Question: I am trying to get a list of all NFL teams from a website and I am very close. I am able to get some data, but I can't drill down far enough to get what I want.
My code:
'''
from bs4 import BeautifulSoup
import requests
f = open('C:\Users\Josh\Documents\Python\outFileRoto.txt', 'w')
errorFile = open('C:\Users\Josh\Documents\Python\errors.txt', 'w')
r = requests.get('https://rotogrinders.com/team-stats/nfl-allowed?sport=nfl&position=QB&site=draftkings&range=season')
data = r.text
#soup = BeautifulSoup(urllib2.urlopen('http://games.espn.com/ffl/tools/projections?startIndex=' +str(x).read(), 'html')
soup = BeautifulSoup(data, 'html.parser')
leftTable = soup.find('div', attrs={'class' : 'rgt-bdy left'})
#f.write("LEFT TABLE\n" + str(leftTable) + '\n')
rightCol = leftTable.find('div', attrs={'class' : 'rgt-colwrap'})
for row in rightCol.findAll('div'):
#col = row.findAll('div')
#f.write("col" + str(col))
try:
name = str(row)
f.write("----------------------------COLUMN---------------------------\n" + name + '\n')
except Exception as e:
errorFile.write (str(x) + ">>>>>>>>>>>>" + str(a) + "<<<<<<<<<<<<<<ROW" + str(row) + '\n')
pass
f.close
errorFile.close
'''
The problem is that I get this:
'''
----------------------------COLUMN---------------------------
<div class="rgt-col">
<div class="rgt-hdr">Team<span class="icn-arw-down"></span></div>
</div>
----------------------------COLUMN---------------------------
<div class="rgt-hdr">Team<span class="icn-arw-down"></span></div>
----------------------------COLUMN---------------------------
<div class="rgt-col">
<div class="rgt-hdr">Abbr<span class="icn-arw-down"></span></div>
</div>
----------------------------COLUMN---------------------------
<div class="rgt-hdr">Abbr<span class="icn-arw-down"></span></div>
'''
But I need this:

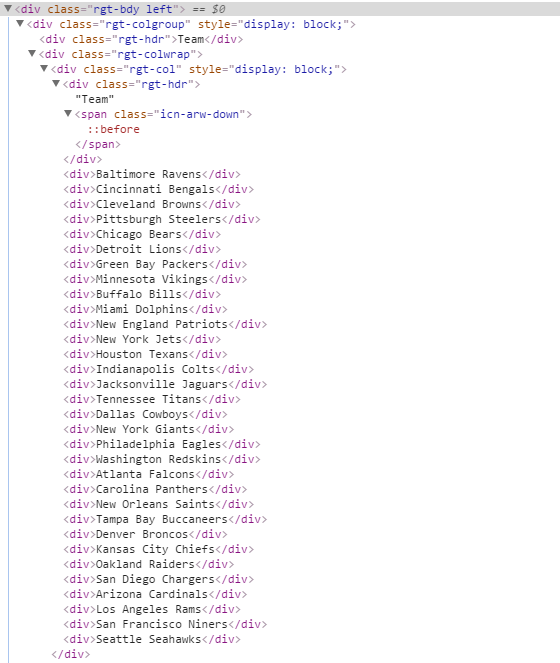
Answer: The data is in format in the page source inside the '$(document).ready(function()' call which is what loads the data you see in your browser. You just need to find the correct tag with and parse it using a regex then use the result to get a list of dicts:
'''
In [1]: from bs4 import BeautifulSoup
In [2]: import requests
In [3]: import re
In [4]: import json
In [5]: soup = BeautifulSoup(requests.get("https://rotogrinders.com/team-stats/nfl-allowed?sport=nfl&position=QB&site=draftkings&range=season").content)
In [6]: script = soup.find("script", text=re.compile(r'data\s+=\s+')).text
In [7]: data = json.loads(re.search(r"data\s+=\s+(\[.*?\])", script).group(1))
In [8]: print(data)
[{u'fuml': 0, u'tyds': 11, u'tar': 0, u'gp': 2, u'int': 2, u'rztar': 0, u'retd': 0, u'pct': u'63.64%', u'tchs': 7, u'rutd': 0, u'payds': 371, u'rec': 0, u'ruyds': 11, u'patd': 2, u'reypc': u'0.00', u'rzatt': 1, u'fpts': u'24.94', u'ruypc': u'1.57', u'att': 55, u'ruatt': 7, u'team': u'Baltimore Ravens', u'reyds': 0, u'cmp': 35, u'abbr': u'BAL'}, {u'fuml': 0, u'tyds': 29, u'tar': 0, u'gp': 2, u'int': 3, u'rztar': 0, u'retd': 0, u'pct': u'52.78%', u'tchs': 5, u'rutd': 0, u'payds': 448, u'rec': 0, u'ruyds': 29, u'patd': 5, u'reypc': u'0.00', u'rzatt': 2, u'fpts': u'40.82', u'ruypc': u'5.80', u'att': 72, u'ruatt': 5, u'team': u'Cincinnati Bengals', u'reyds': 0, u'cmp': 38, u'abbr': u'CIN'}, {u'fuml': 0, u'tyds': 2, u'tar': 0, u'gp': 2, u'int': 2, u'rztar': 0, u'retd': 0, u'pct': u'57.32%', u'tchs': 3, u'rutd': 0, u'payds': 580, u'rec': 0, u'ruyds': 2, u'patd': 4, u'reypc': u'0.00', u'rzatt': 0, u'fpts': u'40.40', u'ruypc': u'0.67', u'att': 82, u'ruatt': 3, u'team': u'Cleveland Browns', u'reyds': 0, u'cmp': 47, u'abbr': u'CLE'}, {u'fuml': 0, u'tyds': 15, u'tar': 0, u'gp': 2, u'int': 2, u'rztar': 0, u'retd': 0, u'pct': u'62.89%', u'tchs': 3, u'rutd': 0, u'payds': 695, u'rec': 0, u'ruyds': 15, u'patd': 1, u'reypc': u'0.00', u'rzatt': 0, u'fpts': u'34.30', u'ruypc': u'5.00', u'att': 97, u'ruatt': 3, u'team': u'Pittsburgh Steelers', u'reyds': 0, u'cmp': 61, u'abbr': u'PIT'}, {u'fuml': 0, u'tyds': 24, u'tar': 0, u'gp': 2, u'int': 1, u'rztar': 0, u'retd': 0, u'pct': u'62.32%', u'tchs': 10, u'rutd': 0, u'payds': 421, u'rec': 0, u'ruyds': 24, u'patd': 3, u'reypc': u'0.00', u'rzatt': 2, u'fpts': u'33.24', u'ruypc': u'2.40', u'att': 69, u'ruatt': 10, u'team': u'Chicago Bears', u'reyds': 0, u'cmp': 43, u'abbr': u'CHI'}, {u'fuml': 0, u'tyds': 31, u'tar': 0, u'gp': 2, u'int': 1, u'rztar': 0, u'retd': 0, u'pct': u'70.00%', u'tchs': 6, u'rutd': 0, u'payds': 623, u'rec': 0, u'ruyds': 31, u'patd': 6, u'reypc': u'0.00', u'rzatt': 0, u'fpts': u'56.02', u'ruypc': u'5.17', u'att': 80, u'ruatt': 6, u'team': u'Detroit Lions', u'reyds': 0, u'cmp': 56, u'abbr': u'DET'}, {u'fuml': 0, u'tyds': -1, u'tar': 0, u'gp': 2, u'int': 1, u'rztar': 0, u'retd': 0, u'pct': u'65.71%', u'tchs': 3, u'rutd': 0, u'payds': 606, u'rec': 0, u'ruyds': -1, u'patd': 3, u'reypc': u'0.00', u'rzatt': 0, u'fpts': u'38.14', u'ruypc': u'-0.33', u'att': 70, u'ruatt': 3, u'team': u'Green Bay Packers', u'reyds': 0, u'cmp': 46, u'abbr': u'GBP'}, {u'fuml': 2, u'tyds': 48, u'tar': 0, u'gp': 2, u'int': 2, u'rztar': 0, u'retd': 0, u'pct': u'58.44%', u'tchs': 7, u'rutd': 1, u'payds': 484, u'rec': 0, u'ruyds': 48, u'patd': 3, u'reypc': u'0.00', u'rzatt': 2, u'fpts': u'41.16', u'ruypc': u'6.86', u'att': 77, u'ruatt': 7, u'team': u'Minnesota Vikings', u'reyds': 0, u'cmp': 45, u'abbr': u'MIN'}, {u'fuml': 1, u'tyds': -3, u'tar': 0, u'gp': 1, u'int': 0, u'rztar': 0, u'retd': 0, u'pct': u'67.65%', u'tchs': 4, u'rutd': 0, u'payds': 258, u'rec': 0, u'ruyds': -3, u'patd': 1, u'reypc': u'0.00', u'rzatt': 0, u'fpts': u'13.02', u'ruypc': u'-0.75', u'att': 34, u'ruatt': 4, u'team': u'Buffalo Bills', u'reyds': 0, u'cmp': 23, u'abbr': u'BUF'}, {u'fuml': 1, u'tyds': 28, u'tar': 0, u'gp': 2, u'int': 1, u'rztar': 0, u'retd': 0, u'pct': u'64.56%', u'tchs': 8, u'rutd': 0, u'payds': 584, u'rec': 0, u'ruyds': 28, u'patd': 4, u'reypc': u'0.00', u'rzatt': 0, u'fpts': u'43.16', u'ruypc': u'3.50', u'att': 79, u'ruatt': 8, u'team': u'Miami Dolphins', u'reyds': 0, u'cmp': 51, u'abbr': u'MIA'}, {u'fuml': 0, u'tyds': 36, u'tar': 0, u'gp': 2, u'int': 2, u'rztar': 0, u'retd': 0, u'pct': u'68.29%', u'tchs': 8, u'rutd': 0, u'payds': 660, u'rec': 0, u'ruyds': 36, u'patd': 4, u'reypc': u'0.00', u'rzatt': 1, u'fpts': u'47.00', u'ruypc': u'4.50', u'att': 82, u'ruatt': 8, u'team': u'New England Patriots', u'reyds': 0, u'cmp': 56, u'abbr': u'NEP'}, {u'fuml': 0, u'tyds': 7, u'tar': 0, u'gp': 1, u'int': 1, u'rztar': 0, u'retd': 0, u'pct': u'76.67%', u'tchs': 3, u'rutd': 0, u'payds': 366, u'rec': 0, u'ruyds': 7, u'patd': 1, u'reypc': u'0.00', u'rzatt': 0, u'fpts': u'21.34', u'ruypc': u'2.33', u'att': 30, u'ruatt': 3, u'team': u'New York Jets', u'reyds': 0, u'cmp': 23, u'abbr': u'NYJ'}, {u'fuml': 2, u'tyds': 14, u'tar': 0, u'gp': 2, u'int': 1, u'rztar': 0, u'retd': 0, u'pct': u'54.55%', u'tchs': 4, u'rutd': 0, u'payds': 402, u'rec': 0, u'ruyds': 14, u'patd': 1, u'reypc': u'0.00', u'rzatt': 1, u'fpts': u'21.48', u'ruypc': u'3.50', u'att': 66, u'ruatt': 4, u'team': u'Houston Texans', u'reyds': 0, u'cmp': 36, u'abbr': u'HOU'}, {u'fuml': 0, u'tyds': 12, u'tar': 0, u'gp': 2, u'int': 1, u'rztar': 0, u'retd': 0, u'pct': u'73.61%', u'tchs': 3, u'rutd': 0, u'payds': 606, u'rec': 0, u'ruyds': 12, u'patd': 3, u'reypc': u'0.00', u'rzatt': 0, u'fpts': u'41.44', u'ruypc': u'4.00', u'att': 72, u'ruatt': 3, u'team': u'Indianapolis Colts', u'reyds': 0, u'cmp': 53, u'abbr': u'IND'}, {u'fuml': 1, u'tyds': 25, u'tar': 0, u'gp': 2, u'int': 0, u'rztar': 0, u'retd': 0, u'pct': u'62.71%', u'tchs': 7, u'rutd': 1, u'payds': 419, u'rec': 0, u'ruyds': 25, u'patd': 6, u'reypc': u'0.00', u'rzatt': 1, u'fpts': u'51.26', u'ruypc': u'3.57', u'att': 59, u'ruatt': 7, u'team': u'Jacksonville Jaguars', u'reyds': 0, u'cmp': 37, u'abbr': u'JAC'}, {u'fuml': 0, u'tyds': 39, u'tar': 0, u'gp': 2, u'int': 1, u'rztar': 0, u'retd': 0, u'pct': u'54.79%', u'tchs': 4, u'rutd': 0, u'payds': 496, u'rec': 0, u'ruyds': 39, u'patd': 1, u'reypc': u'0.00', u'rzatt': 0, u'fpts': u'29.74', u'ruypc': u'9.75', u'att': 73, u'ruatt': 4, u'team': u'Tennessee Titans', u'reyds': 0, u'cmp': 40, u'abbr': u'TEN'}, {u'fuml': 0, u'tyds': 20, u'tar': 0, u'gp': 2, u'int': 2, u'rztar': 0, u'retd': 0, u'pct': u'63.51%', u'tchs': 2, u'rutd': 0, u'payds': 571, u'rec': 0, u'ruyds': 20, u'patd': 4, u'reypc': u'0.00', u'rzatt': 0, u'fpts': u'41.84', u'ruypc': u'10.00', u'att': 74, u'ruatt': 2, u'team': u'Dallas Cowboys', u'reyds': 0, u'cmp': 47, u'abbr': u'DAL'}, {u'fuml': 0, u'tyds': 12, u'tar': 0, u'gp': 2, u'int': 0, u'rztar': 0, u'retd': 0, u'pct': u'60.67%', u'tchs': 2, u'rutd': 0, u'payds': 490, u'rec': 0, u'ruyds': 12, u'patd': 1, u'reypc': u'0.00', u'rzatt': 0, u'fpts': u'27.80', u'ruypc': u'6.00', u'att': 89, u'ruatt': 2, u'team': u'New York Giants', u'reyds': 0, u'cmp': 54, u'abbr': u'NYG'}, {u'fuml': 1, u'tyds': 37, u'tar': 0, u'gp': 2, u'int': 2, u'rztar': 0, u'retd': 0, u'pct': u'60.00%', u'tchs': 5, u'rutd': 0, u'payds': 425, u'rec': 0, u'ruyds': 37, u'patd': 0, u'reypc': u'0.00', u'rzatt': 0, u'fpts': u'20.70', u'ruypc': u'7.40', u'att': 55, u'ruatt': 5, u'team': u'Philadelphia Eagles', u'reyds': 0, u'cmp': 33, u'abbr': u'PHI'}, {u'fuml': 0, u'tyds': 4, u'tar': 0, u'gp': 2, u'int': 1, u'rztar': 0, u'retd': 0, u'pct': u'73.13%', u'tchs': 2, u'rutd': 1, u'payds': 592, u'rec': 0, u'ruyds': 4, u'patd': 3, u'reypc': u'0.00', u'rzatt': 1, u'fpts': u'44.08', u'ruypc': u'2.00', u'att': 67, u'ruatt': 2, u'team': u'Washington Redskins', u'reyds': 0, u'cmp': 49, u'abbr': u'WAS'}, {u'fuml': 0, u'tyds': 13, u'tar': 0, u'gp': 2, u'int': 1, u'rztar': 0, u'retd': 0, u'pct': u'73.08%', u'tchs': 6, u'rutd': 0, u'payds': 580, u'rec': 0, u'ruyds': 13, u'patd': 7, u'reypc': u'0.00', u'rzatt': 0, u'fpts': u'54.50', u'ruypc': u'2.17', u'att': 78, u'ruatt': 6, u'team': u'Atlanta Falcons', u'reyds': 0, u'cmp': 57, u'abbr': u'ATL'}, {u'fuml': 0, u'tyds': 30, u'tar': 0, u'gp': 2, u'int': 4, u'rztar': 0, u'retd': 0, u'pct': u'56.45%', u'tchs': 8, u'rutd': 1, u'payds': 421, u'rec': 0, u'ruyds': 30, u'patd': 3, u'reypc': u'0.00', u'rzatt': 2, u'fpts': u'36.84', u'ruypc': u'3.75', u'att': 62, u'ruatt': 8, u'team': u'Carolina Panthers', u'reyds': 0, u'cmp': 35, u'abbr': u'CAR'}, {u'fuml': 1, u'tyds': 12, u'tar': 0, u'gp': 2, u'int': 0, u'rztar': 0, u'retd': 0, u'pct': u'70.89%', u'tchs': 6, u'rutd': 0, u'payds': 687, u'rec': 0, u'ruyds': 12, u'patd': 1, u'reypc': u'0.00', u'rzatt': 3, u'fpts': u'38.68', u'ruypc': u'2.00', u'att': 79, u'ruatt': 6, u'team': u'New Orleans Saints', u'reyds': 0, u'cmp': 56, u'abbr': u'NOS'}, {u'fuml': 0, u'tyds': 10, u'tar': 0, u'gp': 2, u'int': 0, u'rztar': 0, u'retd': 0, u'pct': u'62.16%', u'tchs': 3, u'rutd': 0, u'payds': 653, u'rec': 0, u'ruyds': 10, u'patd': 5, u'reypc': u'0.00', u'rzatt': 0, u'fpts': u'52.12', u'ruypc': u'3.33', u'att': 74, u'ruatt': 3, u'team': u'Tampa Bay Buccaneers', u'reyds': 0, u'cmp': 46, u'abbr': u'TBB'}, {u'fuml': 1, u'tyds': 76, u'tar': 0, u'gp': 2, u'int': 2, u'rztar': 0, u'retd': 0, u'pct': u'53.42%', u'tchs': 14, u'rutd': 1, u'payds': 391, u'rec': 0, u'ruyds': 76, u'patd': 2, u'reypc': u'0.00', u'rzatt': 1, u'fpts': u'37.24', u'ruypc': u'5.43', u'att': 73, u'ruatt': 14, u'team': u'Denver Broncos', u'reyds': 0, u'cmp': 39, u'abbr': u'DEN'}, {u'fuml': 0, u'tyds': 6, u'tar': 0, u'gp': 2, u'int': 2, u'rztar': 0, u'retd': 0, u'pct': u'63.77%', u'tchs': 4, u'rutd': 0, u'payds': 511, u'rec': 0, u'ruyds': 6, u'patd': 2, u'reypc': u'0.00', u'rzatt': 0, u'fpts': u'30.04', u'ruypc': u'1.50', u'att': 69, u'ruatt': 4, u'team': u'Kansas City Chiefs', u'reyds': 0, u'cmp': 44, u'abbr': u'KCC'}, {u'fuml': 1, u'tyds': 5, u'tar': 0, u'gp': 2, u'int': 1, u'rztar': 0, u'retd': 0, u'pct': u'71.05%', u'tchs': 2, u'rutd': 0, u'payds': 819, u'rec': 0, u'ruyds': 5, u'patd': 7, u'reypc': u'0.00', u'rzatt': 1, u'fpts': u'64.26', u'ruypc': u'2.50', u'att': 76, u'ruatt': 2, u'team': u'Oakland Raiders', u'reyds': 0, u'cmp': 54, u'abbr': u'OAK'}, {u'fuml': 1, u'tyds': 49, u'tar': 0, u'gp': 2, u'int': 3, u'rztar': 0, u'retd': 0, u'pct': u'66.33%', u'tchs': 7, u'rutd': 1, u'payds': 692, u'rec': 0, u'ruyds': 49, u'patd': 4, u'reypc': u'0.00', u'rzatt': 1, u'fpts': u'53.58', u'ruypc': u'7.00', u'att': 98, u'ruatt': 7, u'team': u'San Diego Chargers', u'reyds': 0, u'cmp': 65, u'abbr': u'SDC'}, {u'fuml': 2, u'tyds': 24, u'tar': 1, u'gp': 2, u'int': 4, u'rztar': 0, u'retd': 0, u'pct': u'60.00%', u'tchs': 8, u'rutd': 0, u'payds': 507, u'rec': 1, u'ruyds': 21, u'patd': 2, u'reypc': u'3.00', u'rzatt': 1, u'fpts': u'28.68', u'ruypc': u'3.00', u'att': 85, u'ruatt': 7, u'team': u'Arizona Cardinals', u'reyds': 3, u'cmp': 51, u'abbr': u'ARI'}, {u'fuml': 0, u'tyds': 41, u'tar': 1, u'gp': 2, u'int': 0, u'rztar': 0, u'retd': 0, u'pct': u'62.86%', u'tchs': 15, u'rutd': 0, u'payds': 424, u'rec': 1, u'ruyds': 57, u'patd': 1, u'reypc': u'-16.00', u'rzatt': 1, u'fpts': u'29.06', u'ruypc': u'4.07', u'att': 70, u'ruatt': 14, u'team': u'Los Angeles Rams', u'reyds': -16, u'cmp': 44, u'abbr': u'LAR'}, {u'fuml': 1, u'tyds': 47, u'tar': 0, u'gp': 2, u'int': 3, u'rztar': 0, u'retd': 0, u'pct': u'54.67%', u'tchs': 9, u'rutd': 0, u'payds': 483, u'rec': 0, u'ruyds': 47, u'patd': 4, u'reypc': u'0.00', u'rzatt': 1, u'fpts': u'39.02', u'ruypc': u'5.22', u'att': 75, u'ruatt': 9, u'team': u'San Francisco Niners', u'reyds': 0, u'cmp': 41, u'abbr': u'SFO'}, {u'fuml': 0, u'tyds': 22, u'tar': 0, u'gp': 2, u'int': 0, u'rztar': 0, u'retd': 0, u'pct': u'57.63%', u'tchs': 8, u'rutd': 1, u'payds': 425, u'rec': 0, u'ruyds': 22, u'patd': 0, u'reypc': u'0.00', u'rzatt': 2, u'fpts': u'28.20', u'ruypc': u'2.75', u'att': 59, u'ruatt': 8, u'team': u'Seattle Seahawks', u'reyds': 0, u'cmp': 34, u'abbr': u'SEA'}]
In [9]: print([d["team"] for d in data])
[u'Baltimore Ravens', u'Cincinnati Bengals', u'Cleveland Browns', u'Pittsburgh Steelers', u'Chicago Bears', u'Detroit Lions', u'Green Bay Packers', u'Minnesota Vikings', u'Buffalo Bills', u'Miami Dolphins', u'New England Patriots', u'New York Jets', u'Houston Texans', u'Indianapolis Colts', u'Jacksonville Jaguars', u'Tennessee Titans', u'Dallas Cowboys', u'New York Giants', u'Philadelphia Eagles', u'Washington Redskins', u'Atlanta Falcons', u'Carolina Panthers', u'New Orleans Saints', u'Tampa Bay Buccaneers', u'Denver Broncos', u'Kansas City Chiefs', u'Oakland Raiders', u'San Diego Chargers', u'Arizona Cardinals', u'Los Angeles Rams', u'San Francisco Niners', u'Seattle Seahawks']
'''
On a side note, use for your paths and open your files using with.
'''
with open(r'C:\Users\Josh\Documents\Python\outFileRoto.txt', 'w') as f
'''